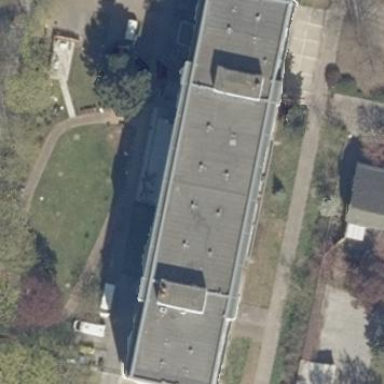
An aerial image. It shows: Nursing home located in apartment building with flat roof.